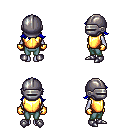
a pixel art fantasy rpg character, female body template, dark elf, purple skin, gold chest armor, teal pants, blue loose hair, metal helm, gold gloves, metal boots, four views (front, back, left, right), 2x2 character sprite sheet, small pixel art, hard edges, no anti-aliasing